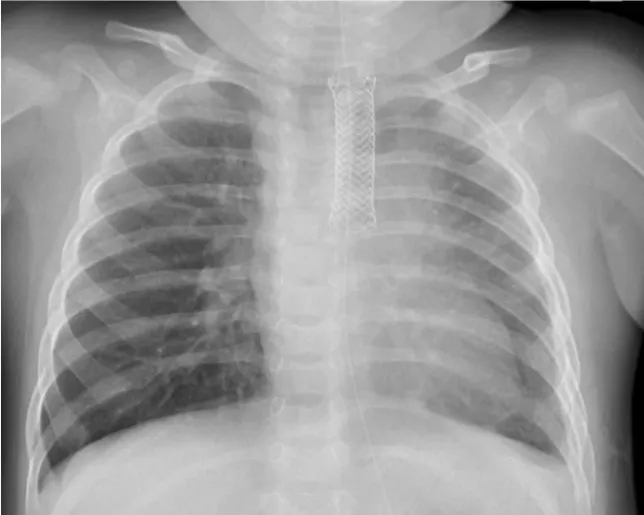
Replacement of a new biliary stent.
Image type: radiology (x_ray)